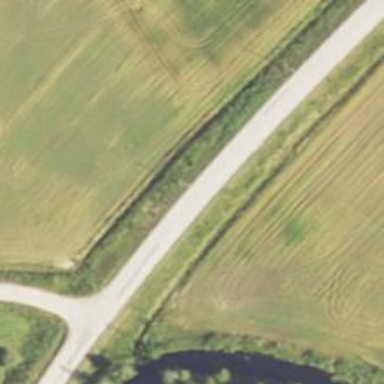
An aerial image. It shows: Cycleway.